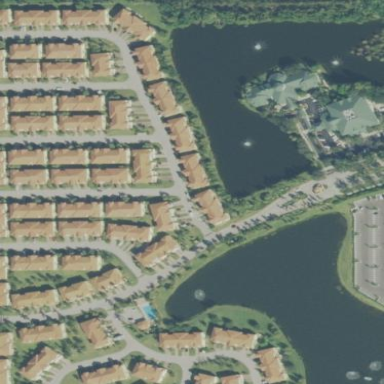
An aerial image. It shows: Residential area within neighborhood.